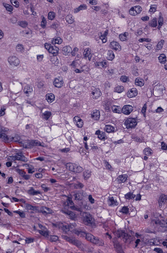
Tumor epithelial tissue: yes
Tumor-associated stroma tissue: yes
Normal tissue: no